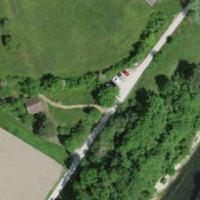
EUNIS habitat code: 23
Species observed at this site:
Tringa ochropus
Accipiter nisus
Tanacetum vulgare
Centaurea scabiosa
Emberiza citrinella
Aporia crataegi